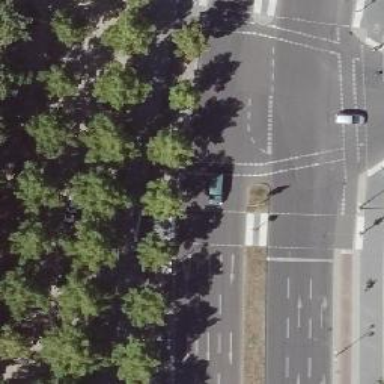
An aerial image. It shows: Traffic island located on footway.